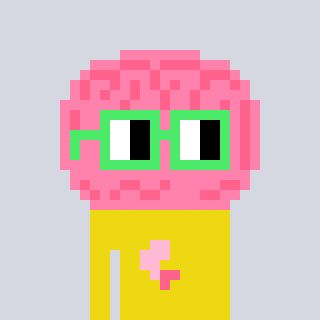
a pixel art character with square light green glasses, a brain-shaped head and a yellow-colored body on a cool background